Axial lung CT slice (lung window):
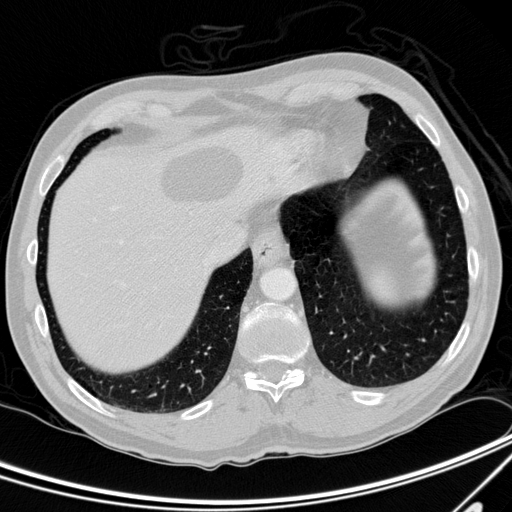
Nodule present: no